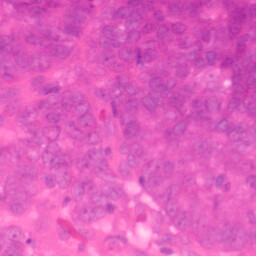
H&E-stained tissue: Colon